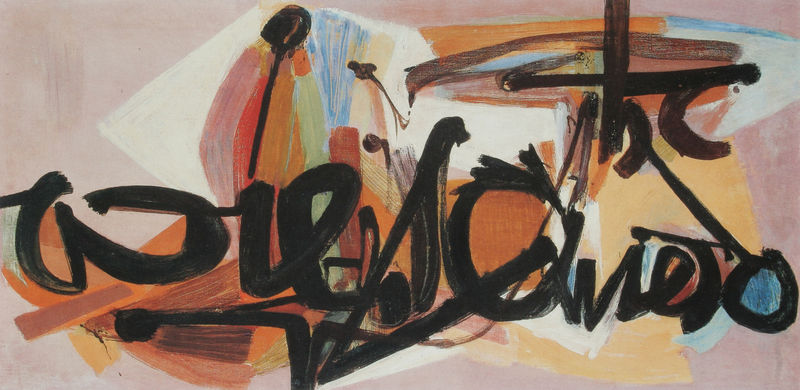
Titel: Wieso
Künstler: Hann Trier
Institution: Im Besitz des Künstlers
Schlagwörter: blau, gemälde, weiß, grün, kubismus, kubistisch, ocker, braun, bunt, hintergrund, orange, schwarz, vordergrund, zeichen, rot, beige, malerei, muster, bild, signatur, öl, flach, figur, rosa, kreis, chaos, schwung, ornage, farbig, schrift, segel, abstrakt, modern, farbe, formen, linien, weis, winter, schriftzug, abstraktion, unterschrift, kreuz, expressionistisch, geld, text, buchstaben, dynamik, punkt, pinselstrich, aufschrift, schreiben, pinselstriche, farbflecke, breit, letter, schreibschrift, kalligraphie, länglich, schwungvoll, kalligrafie, fragen, graffiti, wie, zubehör, modner, ovieto, wieso, wieso?, wiesowieso